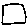
Label: square